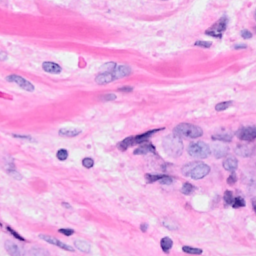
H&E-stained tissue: Breast